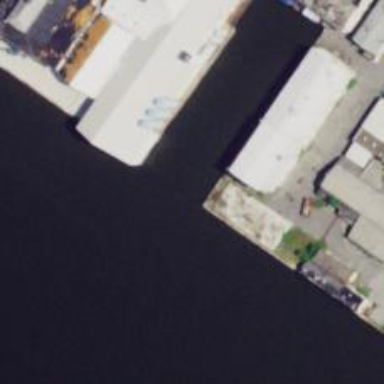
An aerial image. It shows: Dock located along the waterway.